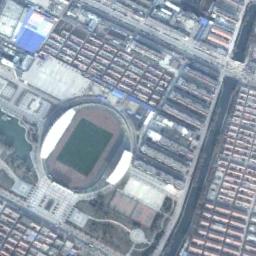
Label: stadium